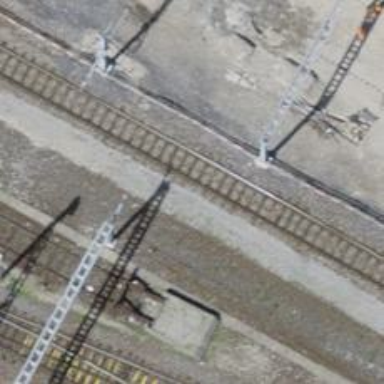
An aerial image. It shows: Single-track railway siding with electrified contact line. The voltage is 3000 and 15000.